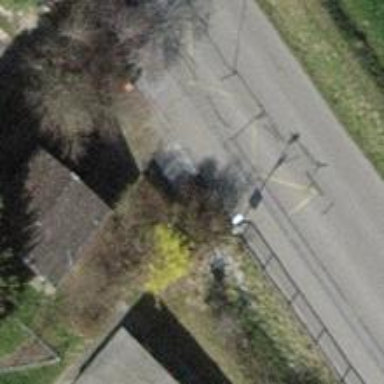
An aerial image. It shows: Bench.